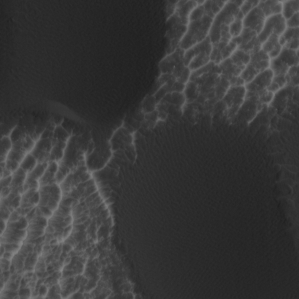
Label: non_frost